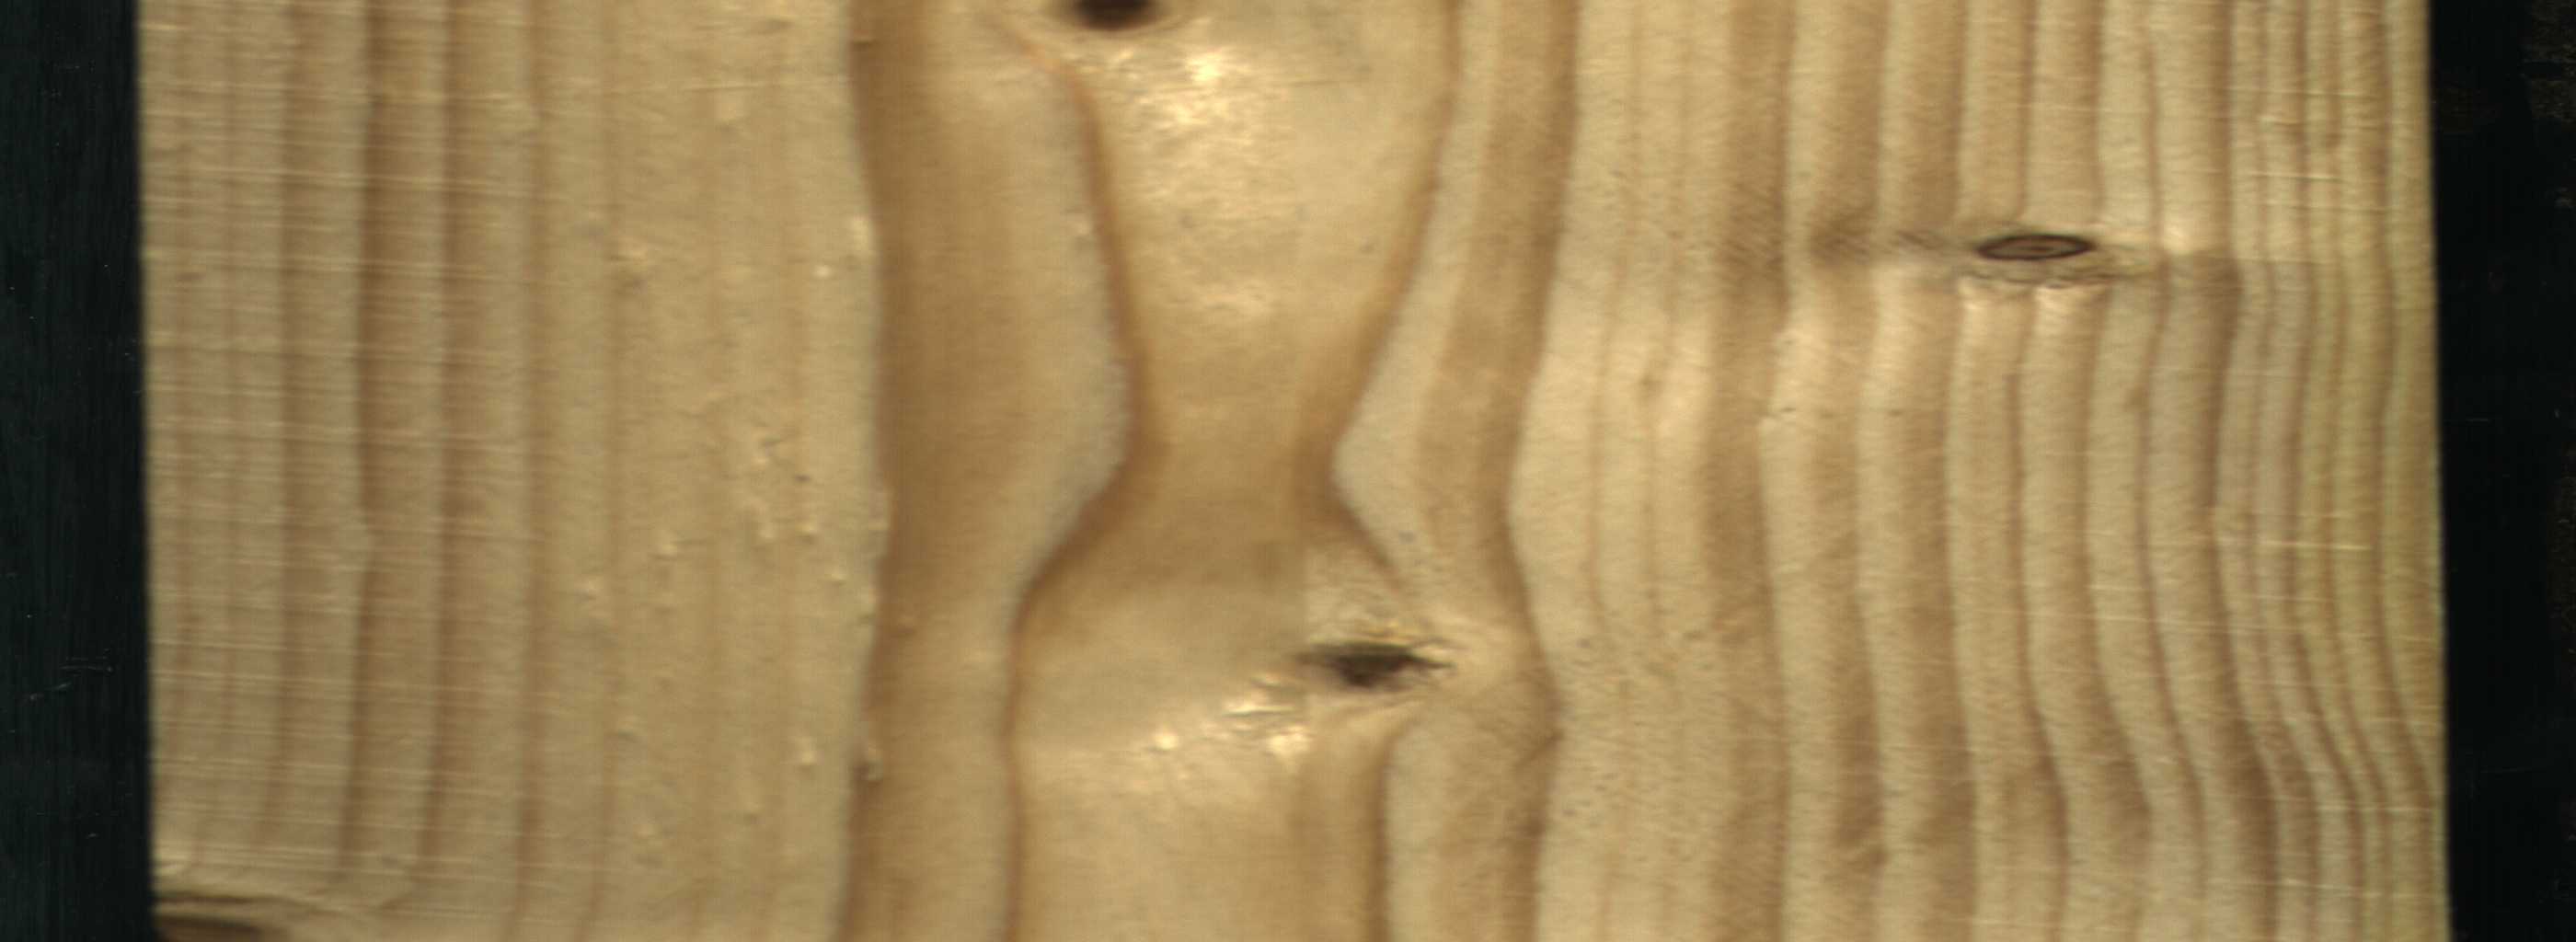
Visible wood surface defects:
Dead_Knot
Dead_Knot
Live_Knot
Live_Knot